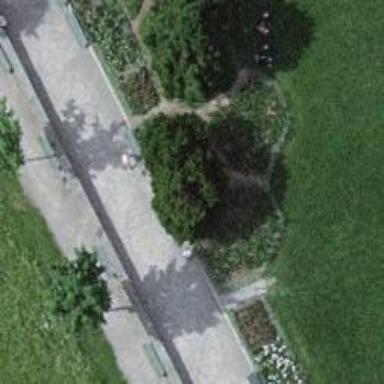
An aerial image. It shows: Bench.